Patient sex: M
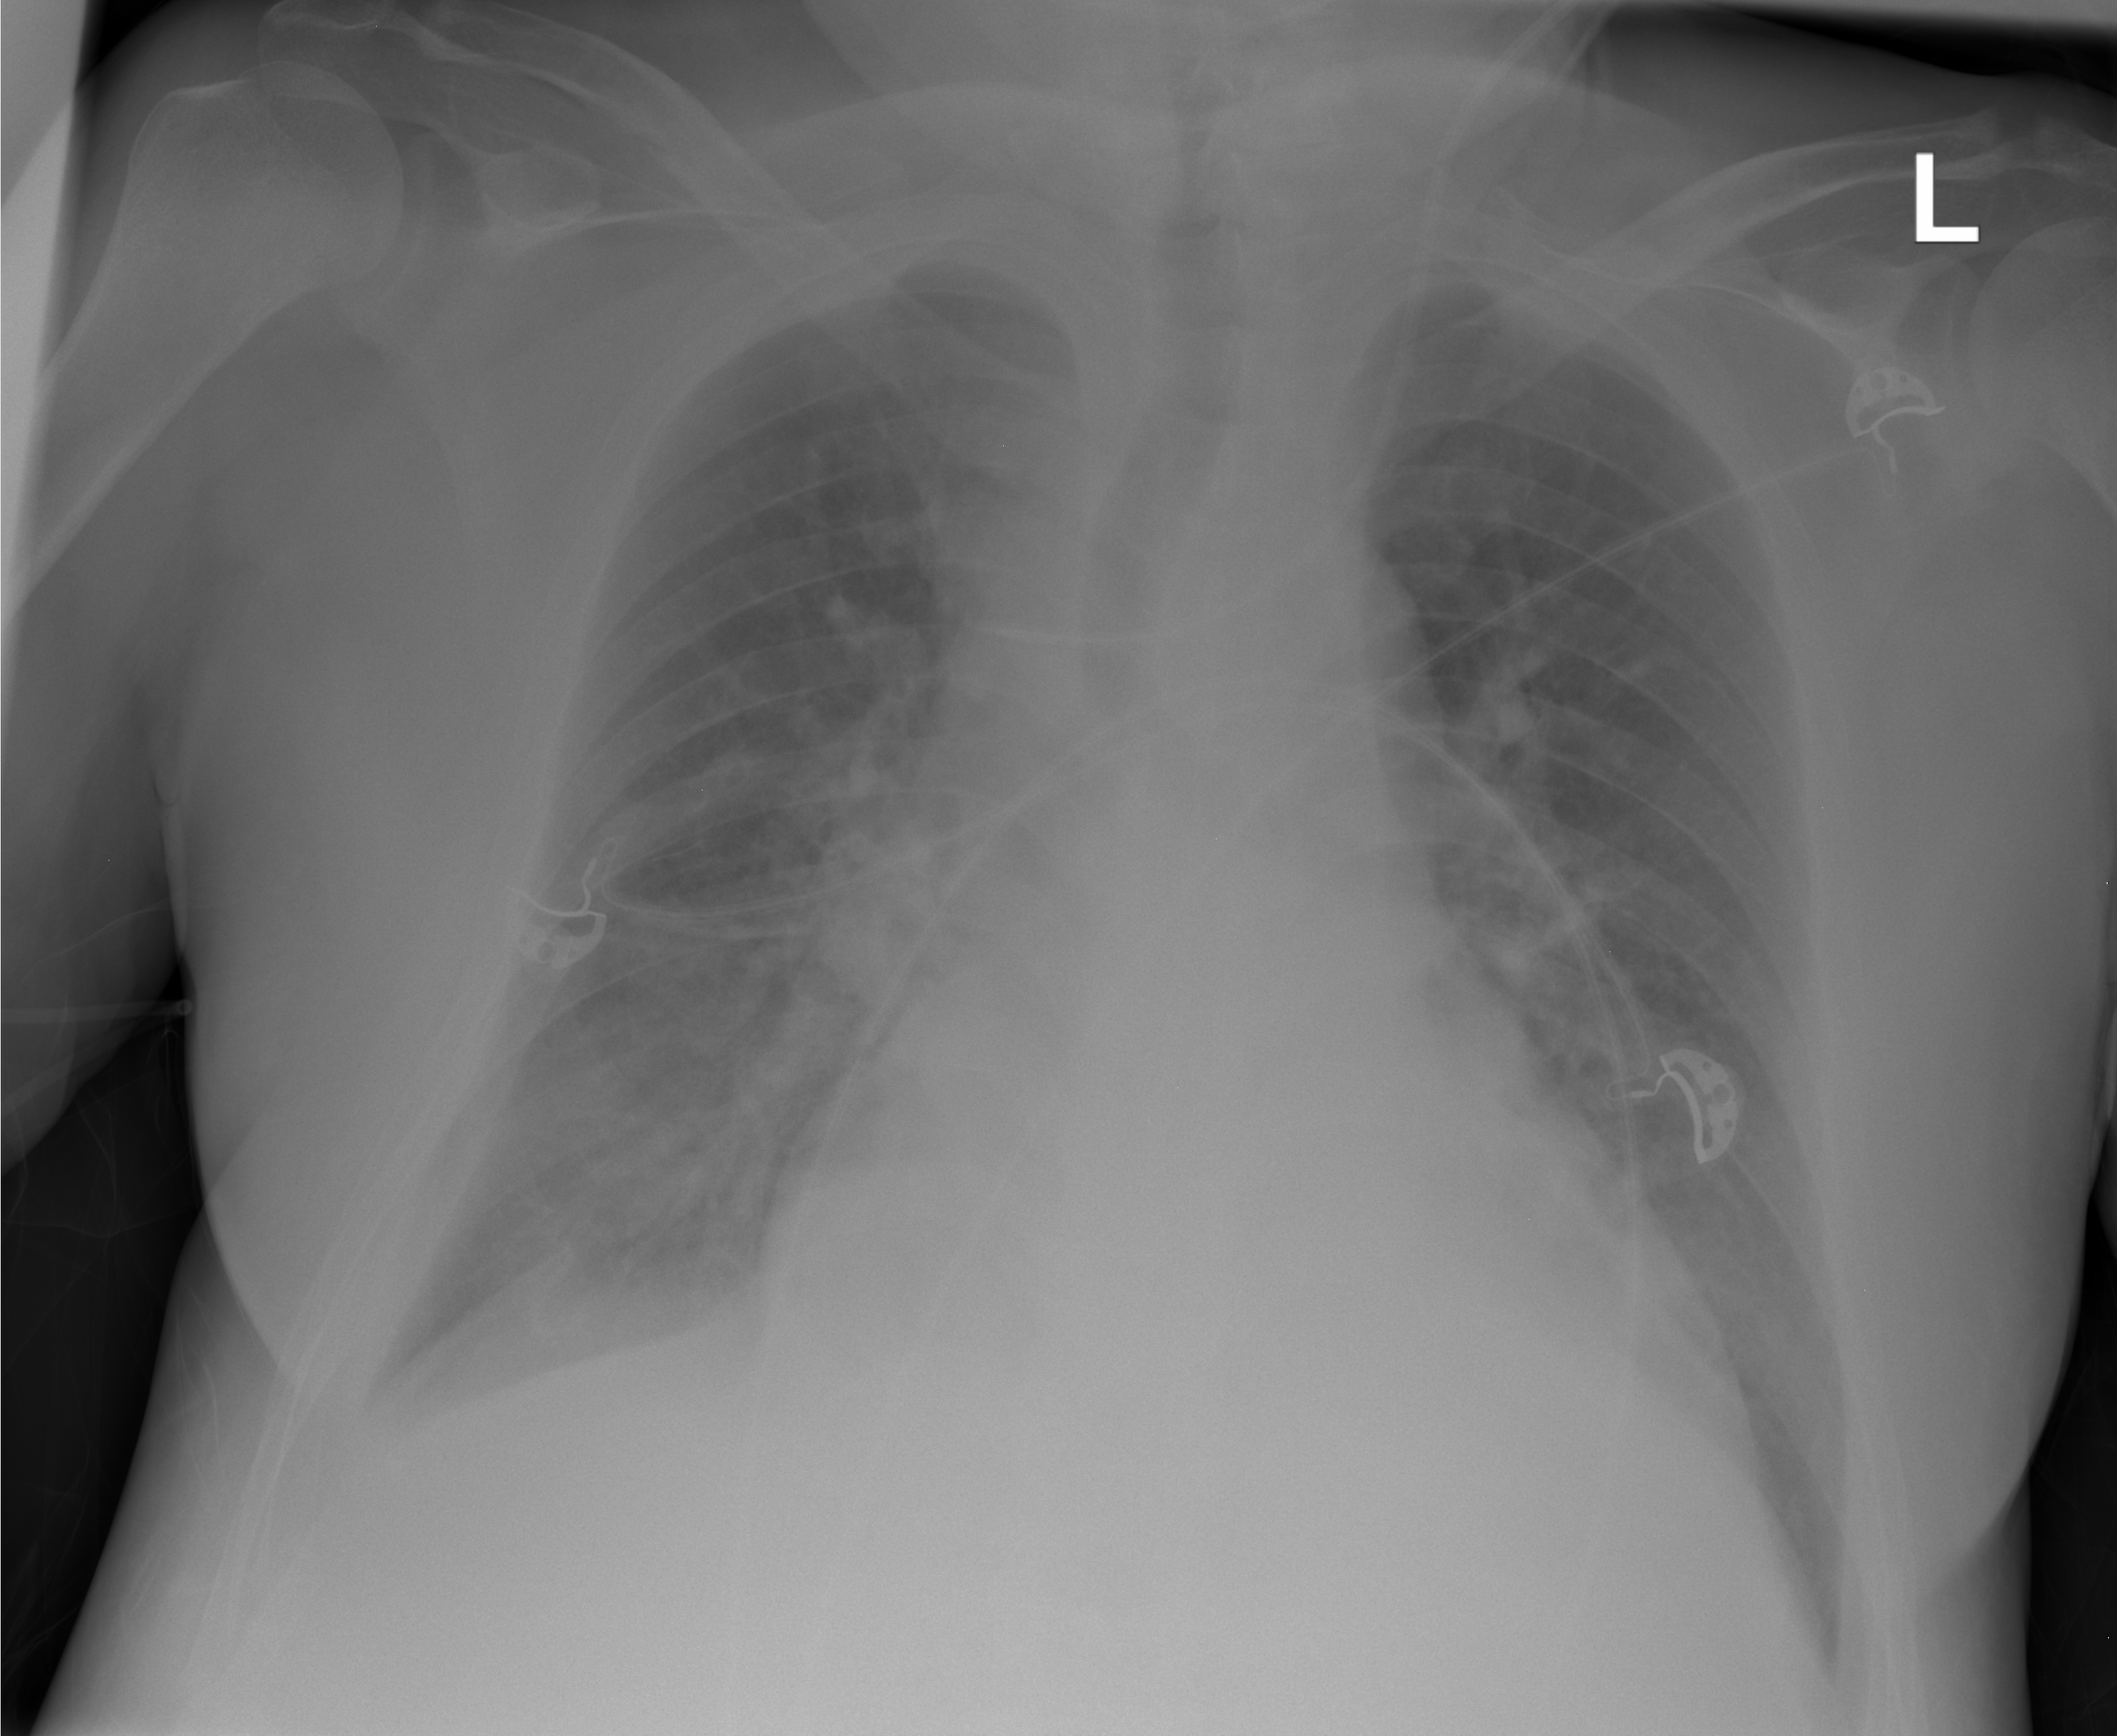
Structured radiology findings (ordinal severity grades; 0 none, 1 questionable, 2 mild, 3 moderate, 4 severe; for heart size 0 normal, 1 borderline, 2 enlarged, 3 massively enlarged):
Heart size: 2
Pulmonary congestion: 2
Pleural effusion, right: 2
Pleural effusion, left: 0
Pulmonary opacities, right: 2
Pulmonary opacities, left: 2
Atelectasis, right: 2
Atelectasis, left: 0